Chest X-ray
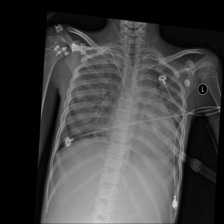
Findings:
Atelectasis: negative
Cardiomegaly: negative
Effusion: negative
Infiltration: negative
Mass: negative
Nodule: negative
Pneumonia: negative
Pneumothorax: negative
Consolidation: negative
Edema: negative
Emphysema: negative
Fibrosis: negative
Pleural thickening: negative
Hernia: negative